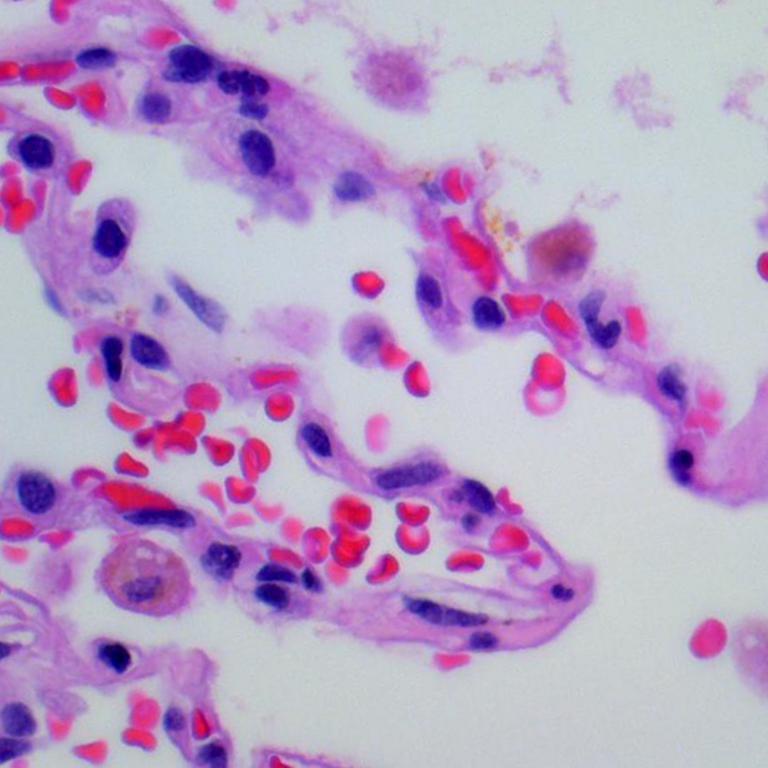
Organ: lung
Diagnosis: benign